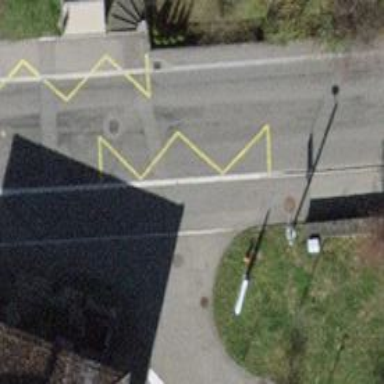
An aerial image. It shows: Bus stop with platform for public transport.